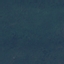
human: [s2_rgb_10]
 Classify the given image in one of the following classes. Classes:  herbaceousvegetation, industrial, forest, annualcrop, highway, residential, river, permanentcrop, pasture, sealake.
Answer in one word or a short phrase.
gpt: Forest